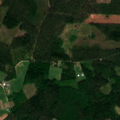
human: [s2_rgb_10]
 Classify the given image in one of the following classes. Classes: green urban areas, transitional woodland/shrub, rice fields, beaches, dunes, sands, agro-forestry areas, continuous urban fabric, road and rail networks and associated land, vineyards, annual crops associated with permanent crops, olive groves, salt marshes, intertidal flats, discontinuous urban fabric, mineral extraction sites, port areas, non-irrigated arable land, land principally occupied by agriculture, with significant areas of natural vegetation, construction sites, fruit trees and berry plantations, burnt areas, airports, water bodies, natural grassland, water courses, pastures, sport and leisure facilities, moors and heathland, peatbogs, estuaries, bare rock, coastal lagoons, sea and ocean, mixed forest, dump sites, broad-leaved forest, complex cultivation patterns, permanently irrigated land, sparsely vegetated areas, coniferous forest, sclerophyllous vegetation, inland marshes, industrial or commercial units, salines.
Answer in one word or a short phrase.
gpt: land principally occupied by agriculture, with significant areas of natural vegetation, coniferous forest, mixed forest